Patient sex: M
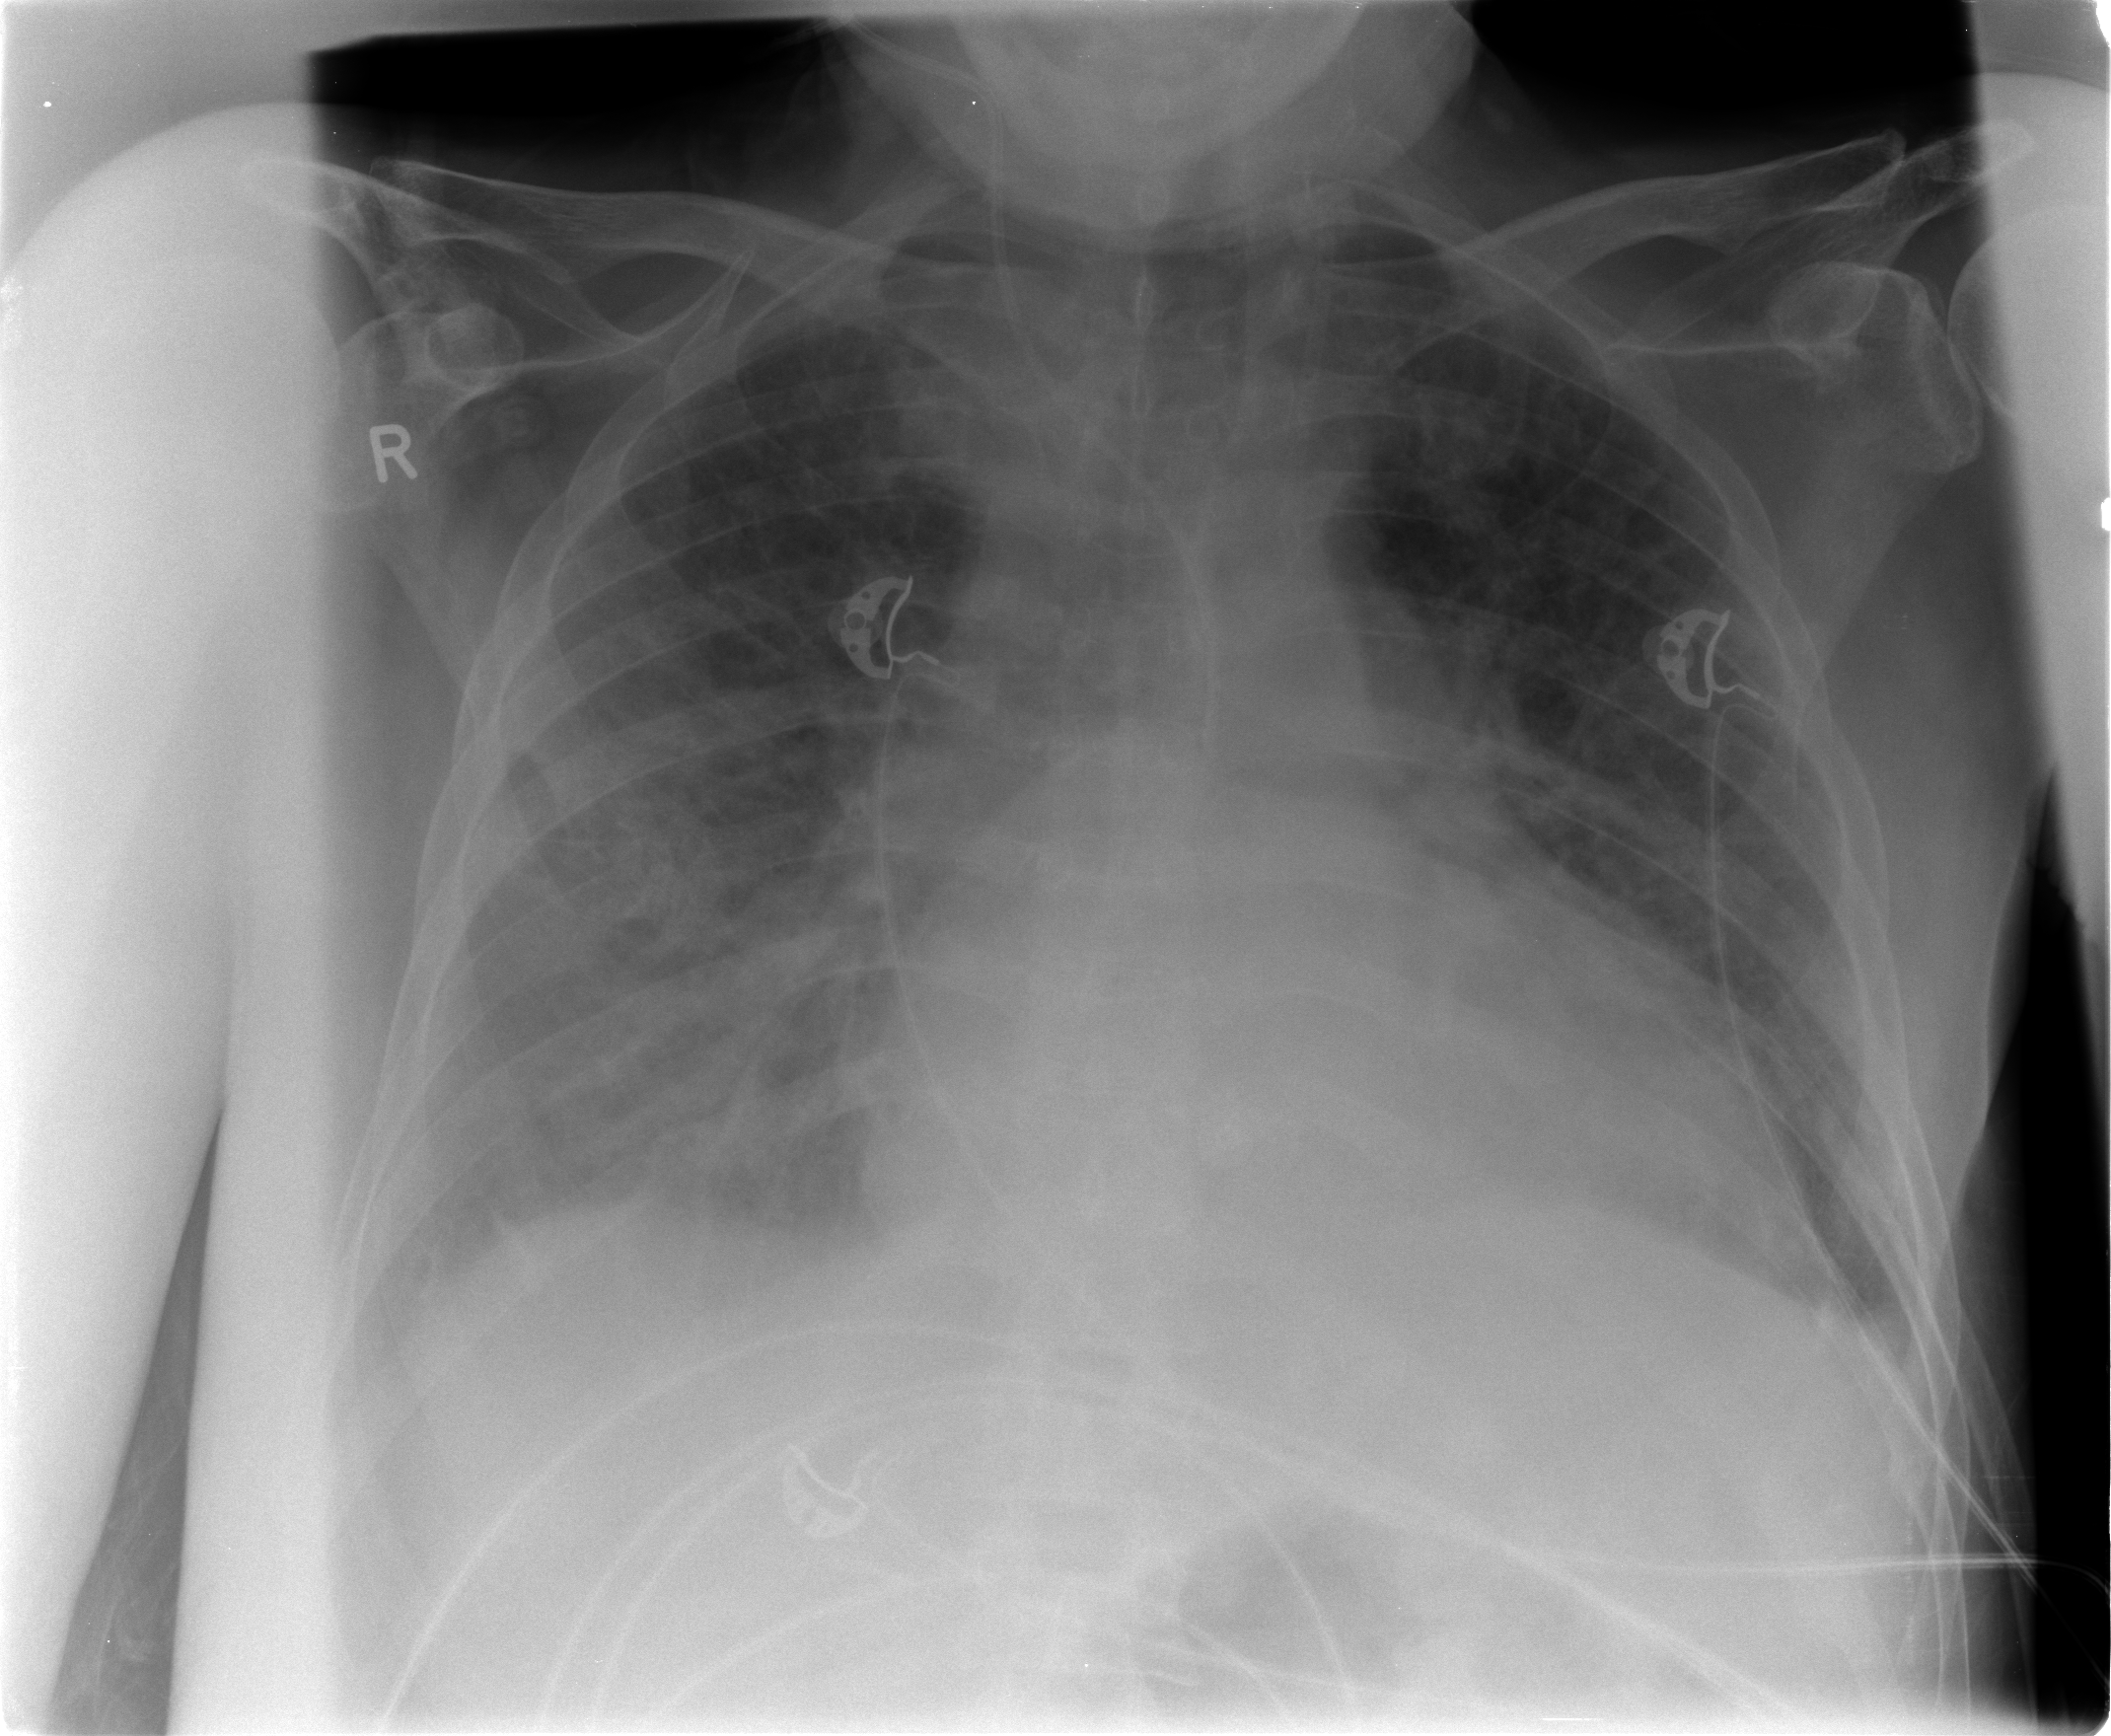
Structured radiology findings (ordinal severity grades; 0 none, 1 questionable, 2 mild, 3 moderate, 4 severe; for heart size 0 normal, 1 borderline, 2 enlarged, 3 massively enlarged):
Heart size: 3
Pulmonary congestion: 3
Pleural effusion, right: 0
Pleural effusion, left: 0
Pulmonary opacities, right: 3
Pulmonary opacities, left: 3
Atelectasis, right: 1
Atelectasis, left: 1